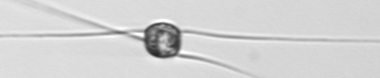
Label: Chaetoceros_danicus